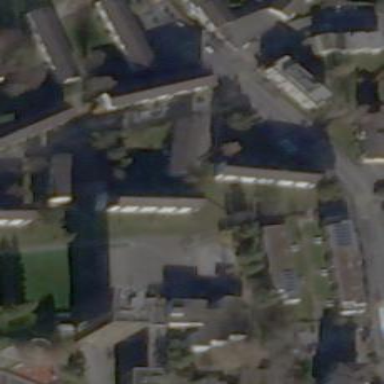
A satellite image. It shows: School.